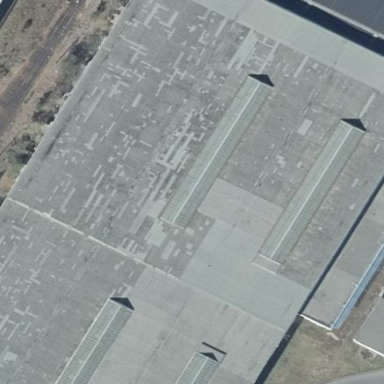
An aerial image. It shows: Industrial building.